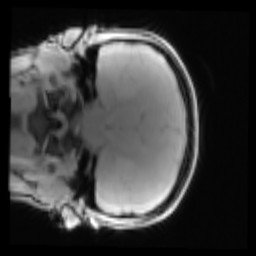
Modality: PDw
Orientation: coronal
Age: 22
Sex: female
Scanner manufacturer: siemens
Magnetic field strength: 3 T
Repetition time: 0.25 s
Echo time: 0.00103 s